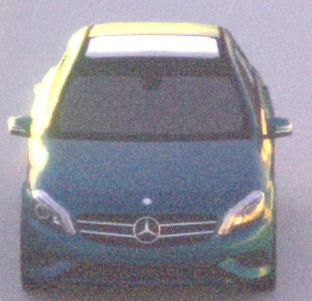
Make: Mercedes-Benz
Model: A 180
Detailed model: A-Class (176)
Model produced from: 2012/09
Model produced until: 2015/07
Doors: 5
Color: blue
Road condition: dry road
Daytime: sunrise or sunset
Contrast: high contrast